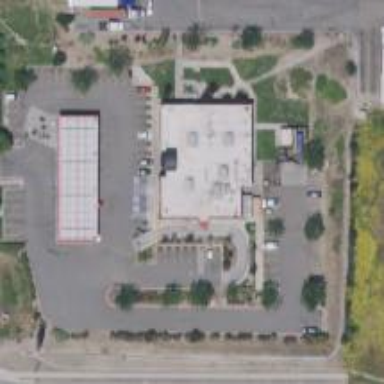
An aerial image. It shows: Convenience shop.